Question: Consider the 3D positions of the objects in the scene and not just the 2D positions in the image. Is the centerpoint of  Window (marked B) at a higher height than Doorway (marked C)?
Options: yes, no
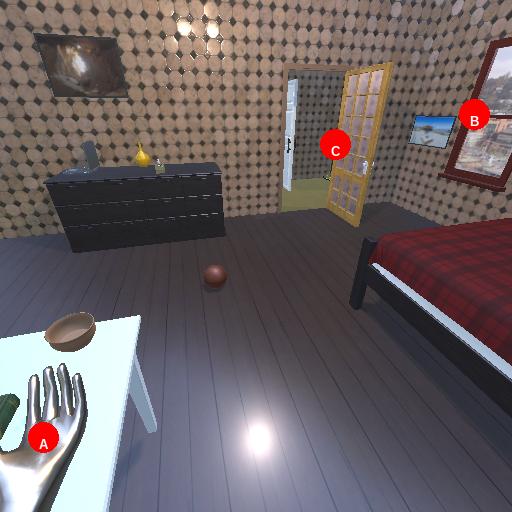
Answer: yes